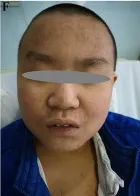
Clinical course and skin hyperpigmentation of the patient. (E) Skin hyperpigmentation and dark red papule appeared in the upper part of trunk of patient on the fourth day of polymyxin B treatment (March 18, 2019).
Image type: medical_photograph (other_medical_photograph)